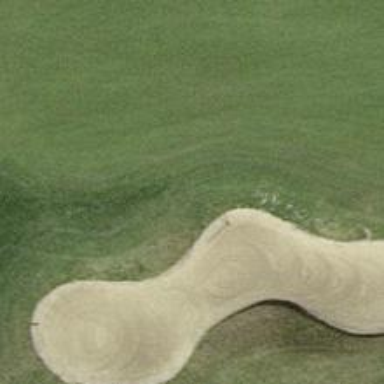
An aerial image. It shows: Sand bunker on golf course.